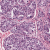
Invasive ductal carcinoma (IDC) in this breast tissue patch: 0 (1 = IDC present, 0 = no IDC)